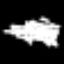
Label: octagon